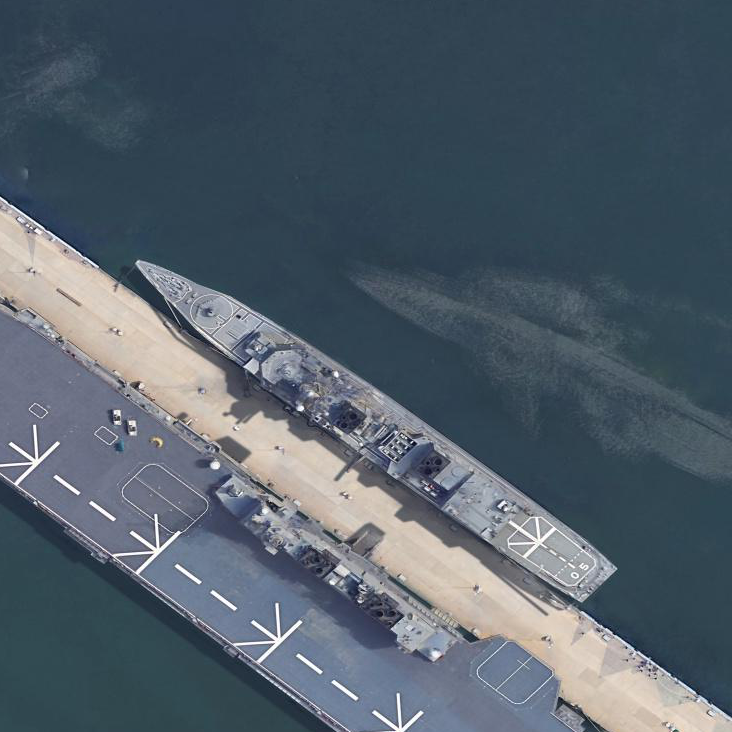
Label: cruiser